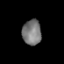
Tissue: prostate
Cell type: Myeloid cells
Senescence score: 0.3458
Nuclear area (px): 467
Mean DAPI intensity: 120.411